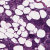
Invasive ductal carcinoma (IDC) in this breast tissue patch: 1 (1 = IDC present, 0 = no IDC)